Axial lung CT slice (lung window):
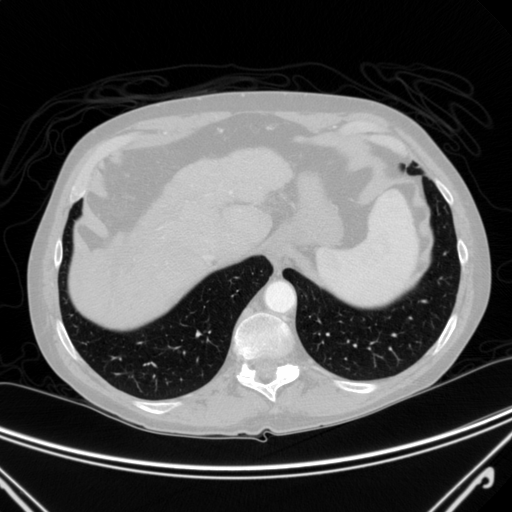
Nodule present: no